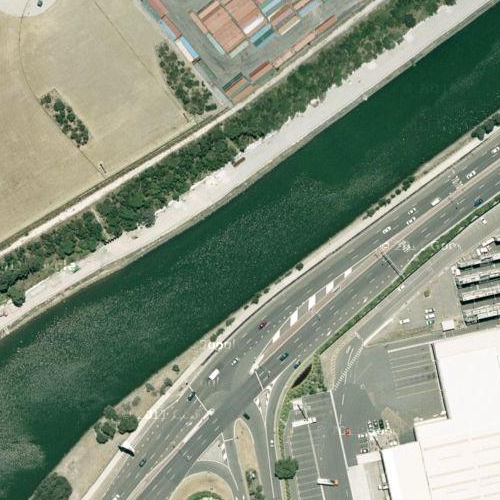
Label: sydney